【题型】填空题　【知识点】函数　【难度】easy
变式1-1. 定义在区间$[0,2\pi]$的函数$y=\sin 2x$与$y=\cos x$的图像交点个数为\underline{\quad\quad}.
【解答】
\noindent
\textbf{【答案】4}
\noindent
\textbf{【分析】}在平面直角坐标系中，分别画出$y=\sin 2x$与$y=\cos x$的图像，根据图像即可求解.
\noindent
\textbf{【详解】}在平面直角坐标系中，函数$y=\sin 2x$与$y=\cos x$的图像如图所示，

\noindent
根据图像，可得函数$y=\sin 2x$与$y=\cos x$的图像交点个数为4.
\noindent
故答案为：4.
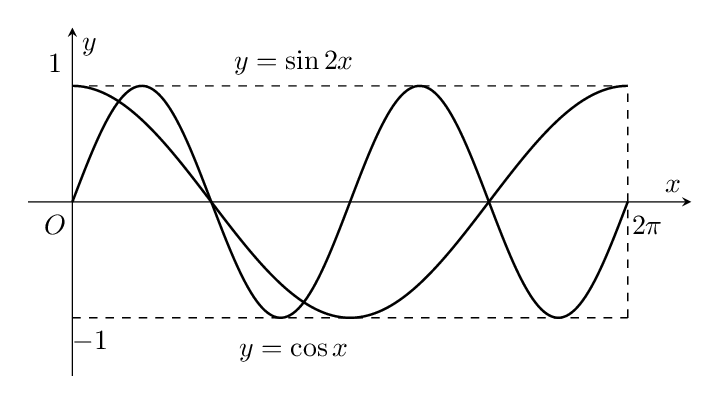